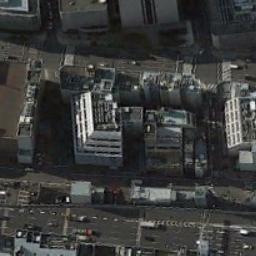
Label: commercial_area